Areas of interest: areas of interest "Zibo Xinke Driving School Headquarters"
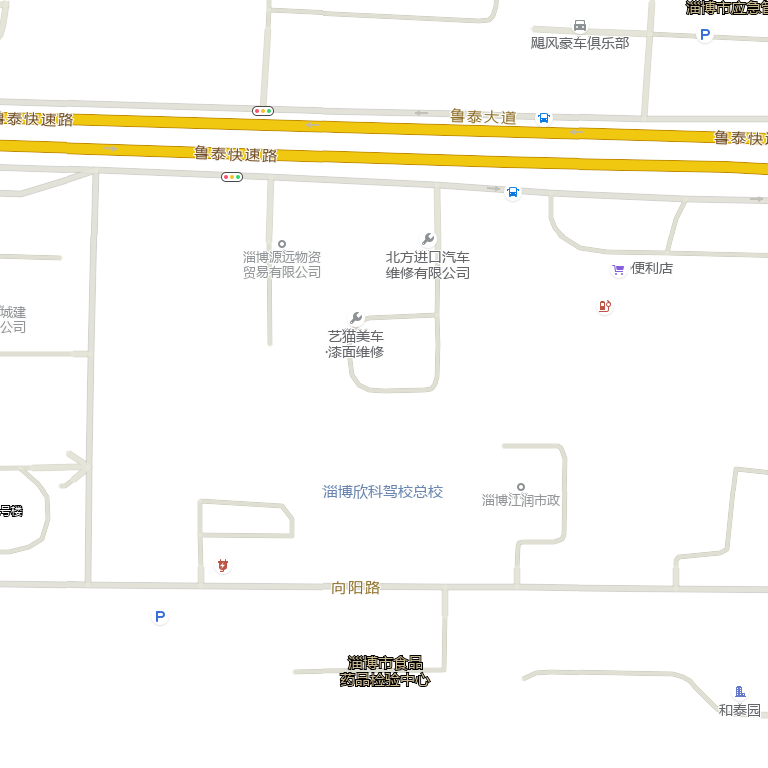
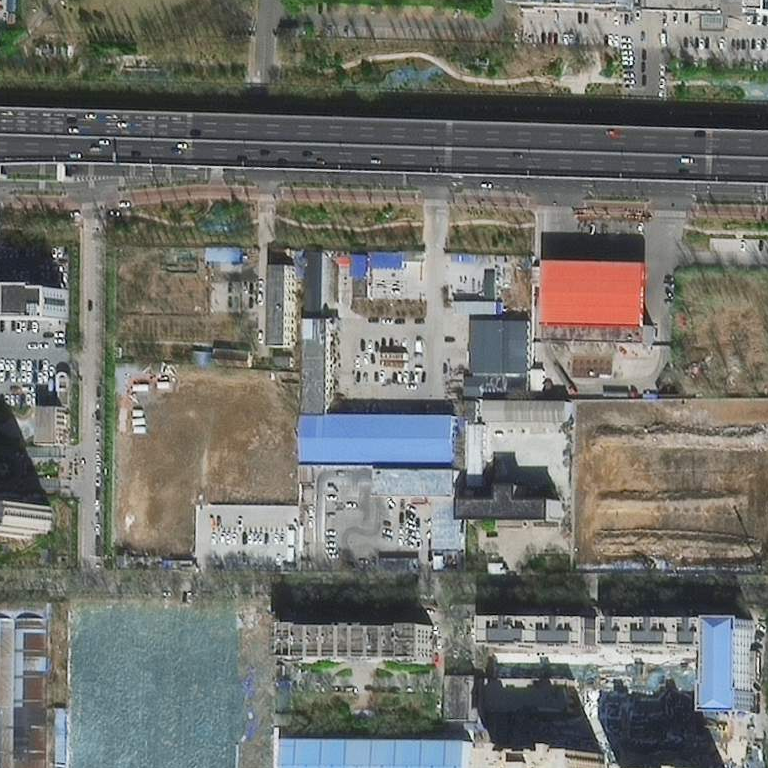